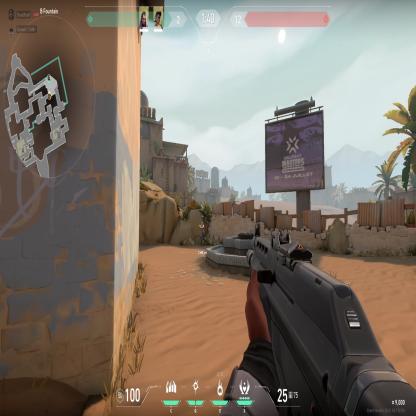
Label: teammate